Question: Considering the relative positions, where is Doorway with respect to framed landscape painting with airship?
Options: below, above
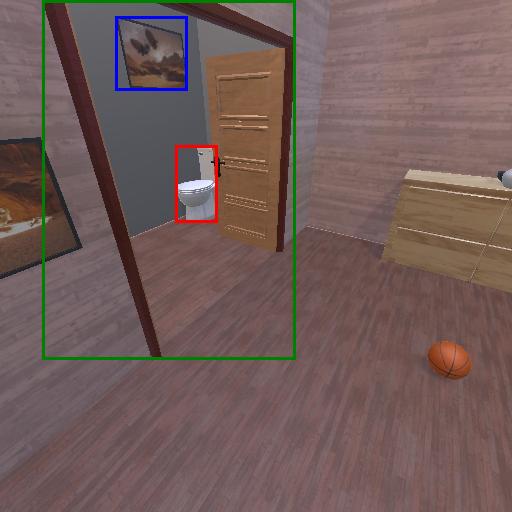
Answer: below